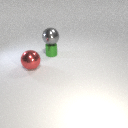
small green metal cylinder below large gray metal sphere